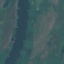
Land use / land cover: River